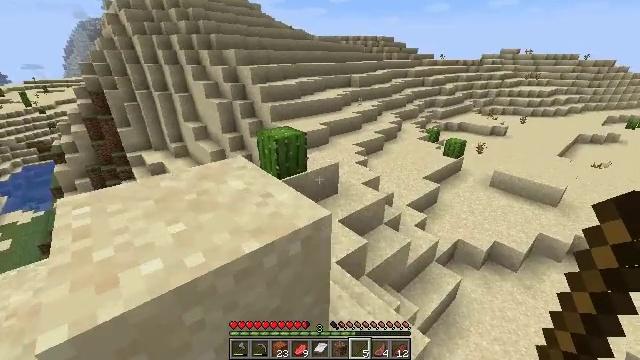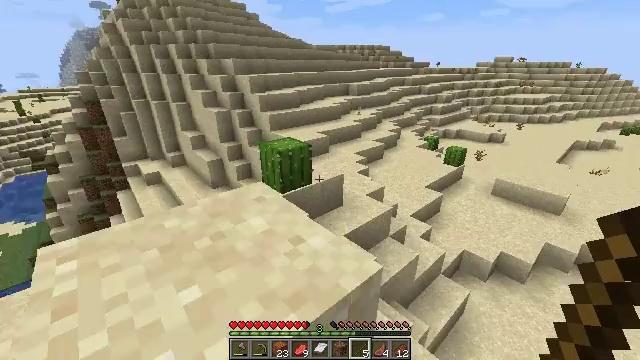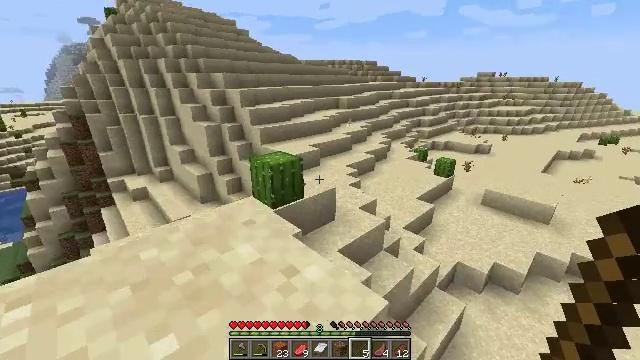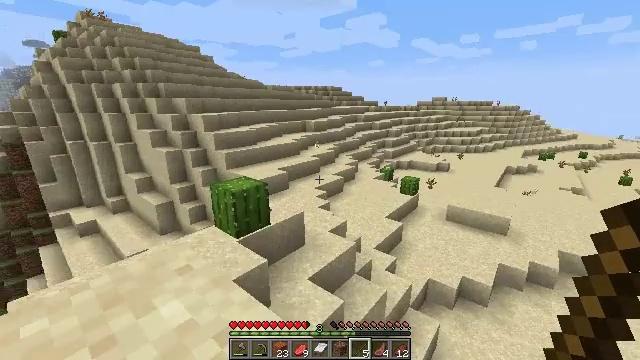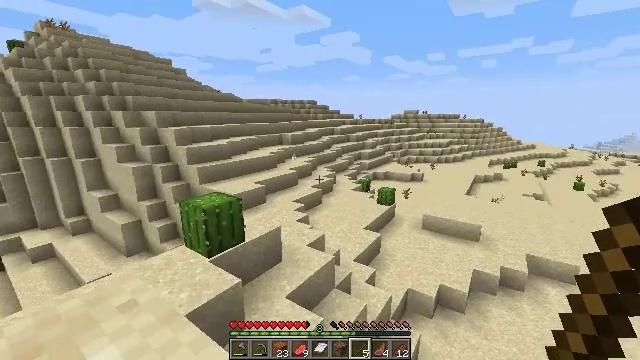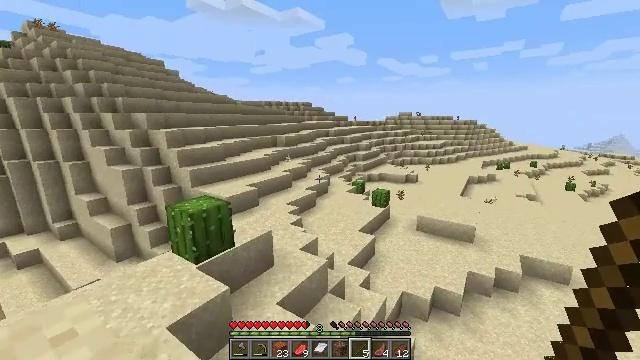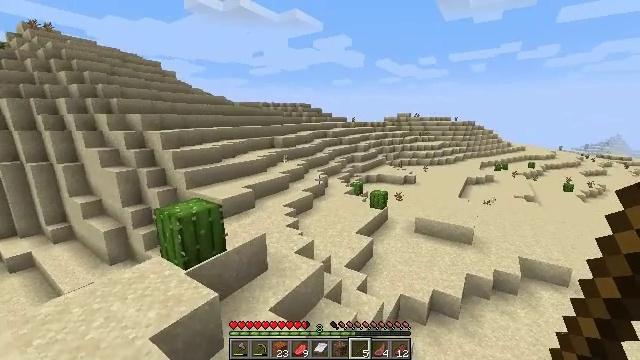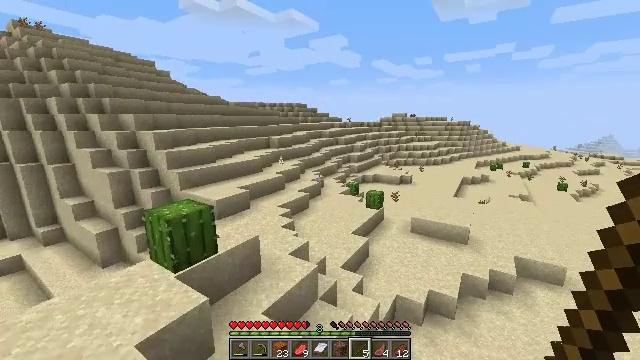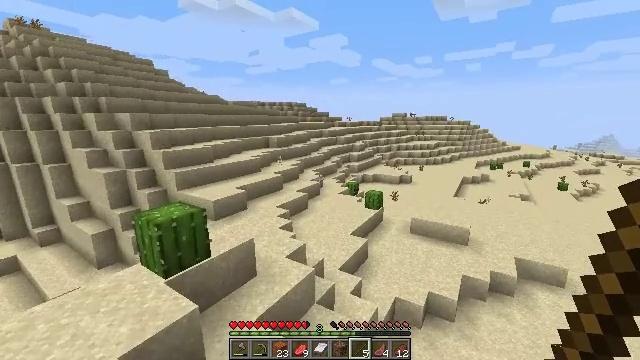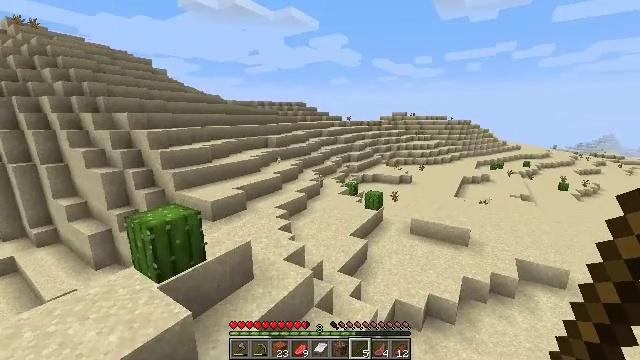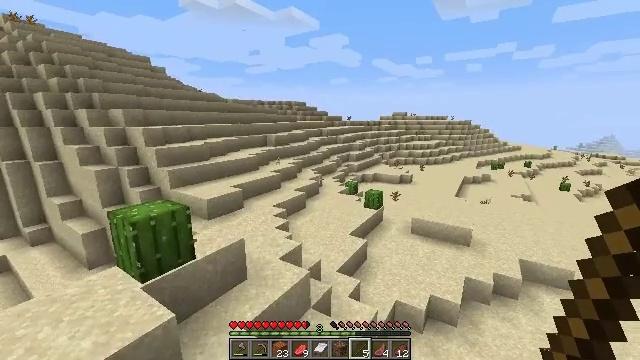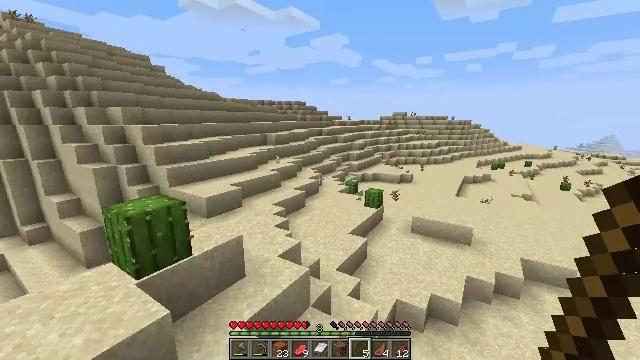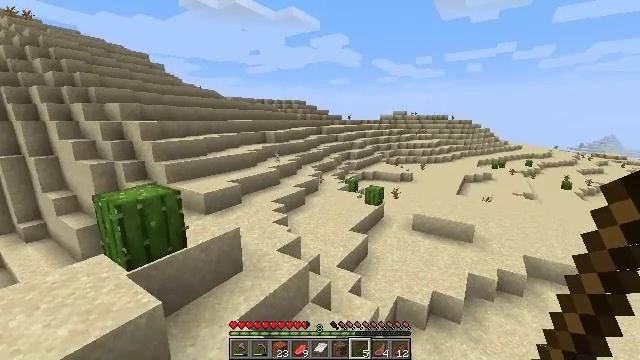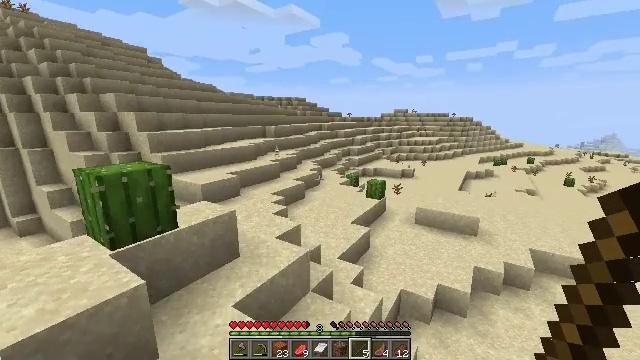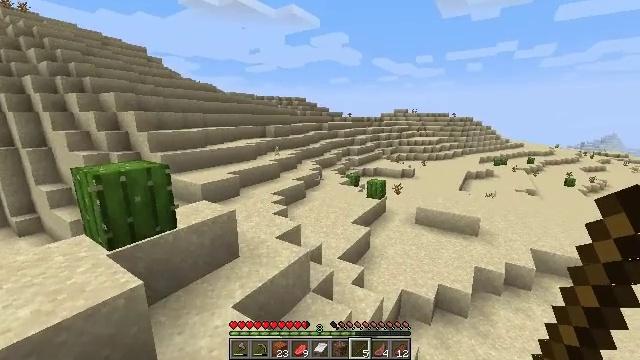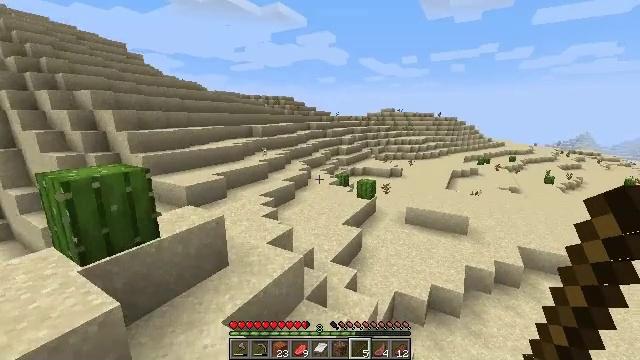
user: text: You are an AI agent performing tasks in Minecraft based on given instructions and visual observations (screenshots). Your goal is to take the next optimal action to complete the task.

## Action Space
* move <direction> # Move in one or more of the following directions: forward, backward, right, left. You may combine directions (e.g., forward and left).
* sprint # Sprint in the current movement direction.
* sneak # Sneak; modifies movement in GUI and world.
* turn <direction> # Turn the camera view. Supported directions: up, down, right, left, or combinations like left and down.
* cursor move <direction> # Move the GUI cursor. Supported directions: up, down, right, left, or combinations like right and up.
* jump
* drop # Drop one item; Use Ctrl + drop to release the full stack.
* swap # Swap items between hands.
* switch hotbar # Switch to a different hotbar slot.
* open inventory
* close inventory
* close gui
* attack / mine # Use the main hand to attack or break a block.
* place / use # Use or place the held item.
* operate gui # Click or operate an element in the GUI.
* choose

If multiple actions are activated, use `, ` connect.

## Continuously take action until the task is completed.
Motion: motion action
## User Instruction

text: Mine the dead bush in the desert.
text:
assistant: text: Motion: move forward, turn up
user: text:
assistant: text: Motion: move forward, turn right and up
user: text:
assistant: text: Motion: move forward, turn right and up
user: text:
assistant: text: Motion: move forward, turn right and up
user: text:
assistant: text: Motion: move forward, turn right
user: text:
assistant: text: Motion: move forward
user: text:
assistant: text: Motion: move forward
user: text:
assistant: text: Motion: move forward
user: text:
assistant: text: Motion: move forward
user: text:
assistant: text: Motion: move forward
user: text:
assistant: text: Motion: move forward and move left
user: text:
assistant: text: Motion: move forward and move left
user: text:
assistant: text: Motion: move forward and move left
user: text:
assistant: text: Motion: move forward and move left
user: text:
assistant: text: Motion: move forward and move left, turn right
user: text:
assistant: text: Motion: move forward and move left, turn right
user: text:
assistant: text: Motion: move forward and move left, turn right
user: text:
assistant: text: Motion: move forward and move left, turn right
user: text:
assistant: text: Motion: move forward and move left, turn right
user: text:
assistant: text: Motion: move forward and move left
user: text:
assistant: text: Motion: move forward and move left
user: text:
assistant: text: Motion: move forward and move left
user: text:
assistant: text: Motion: move forward and move left
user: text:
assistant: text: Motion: move forward and move left
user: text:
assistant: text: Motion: move forward and move left
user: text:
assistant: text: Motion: move forward and move left, turn right
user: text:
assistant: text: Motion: move forward and move left, turn right and down
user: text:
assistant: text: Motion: move forward and move left, turn right and down
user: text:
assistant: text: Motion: move forward and move left, turn right
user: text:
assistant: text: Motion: move forward and move left